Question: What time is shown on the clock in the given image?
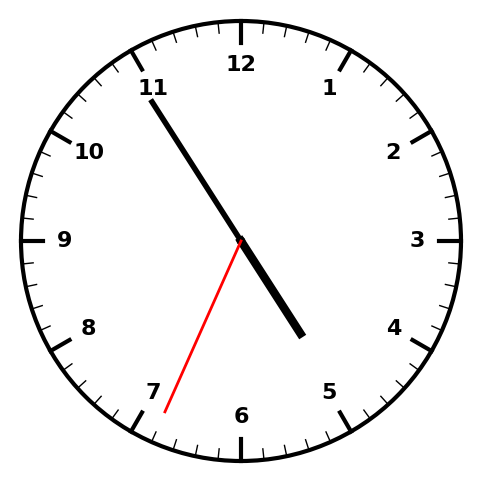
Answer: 04:54:34